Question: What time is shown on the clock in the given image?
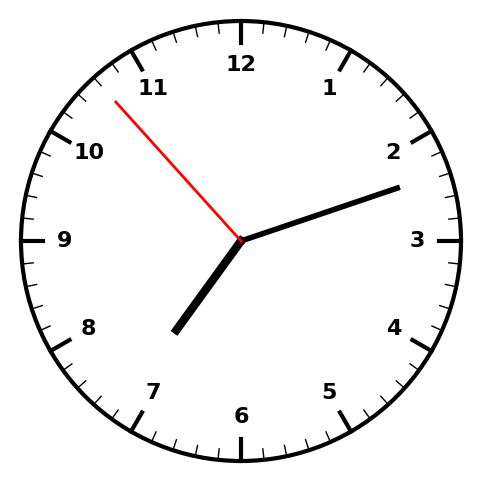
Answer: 07:11:53